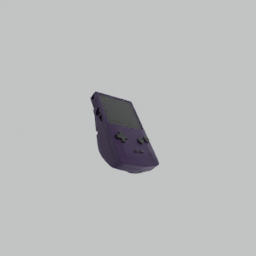
Label: electronics